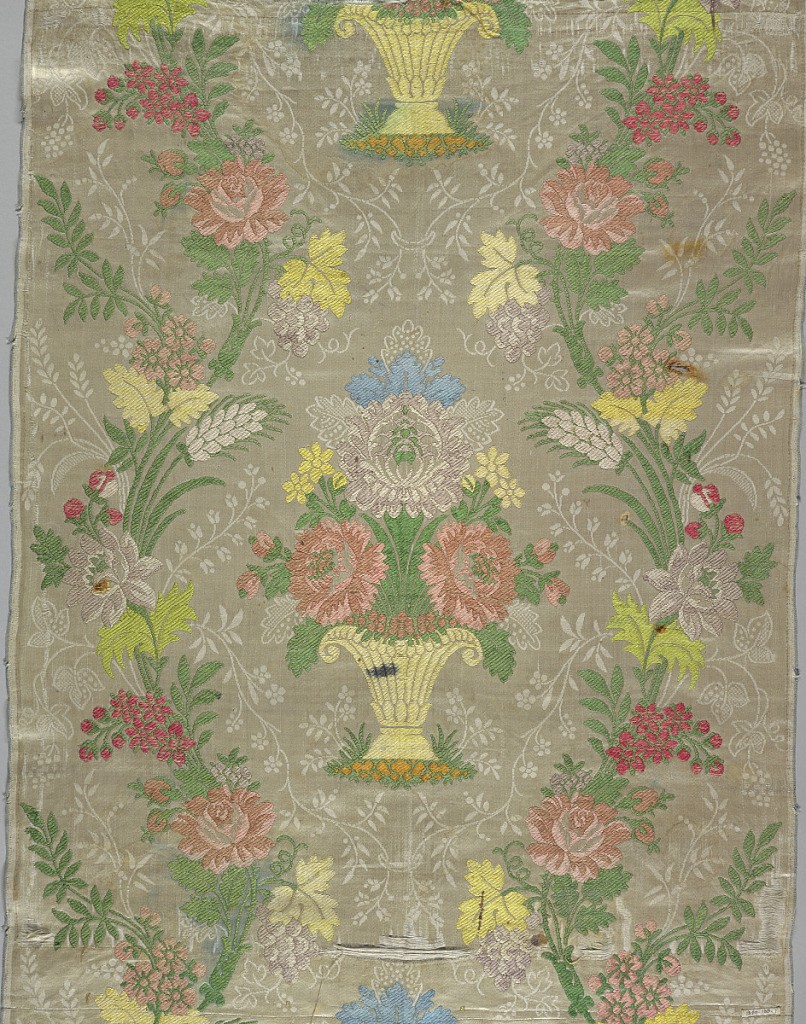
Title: Textile
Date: mid–late 18th century
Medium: silk Technique: satin weave with supplementary weft (brocaded)
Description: Ground of white satin ornamented with small vine pattern. Brocaded pattern in colored silks of a basket with flowers between serpentine floral bands.